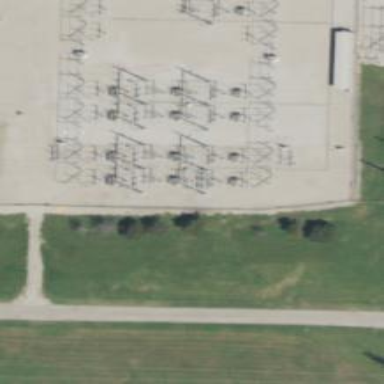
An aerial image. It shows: Switch for power supply.